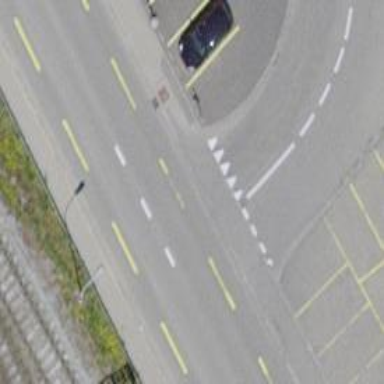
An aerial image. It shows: Road with "give way" sign.